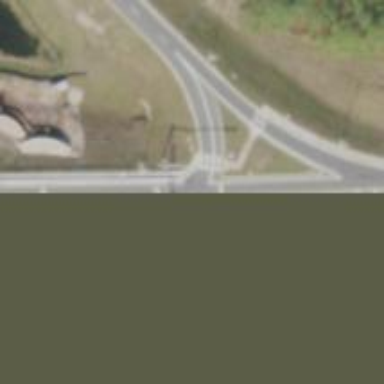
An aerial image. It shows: Marked road crossing.